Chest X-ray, AP view. Patient: 61 years old, sex M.
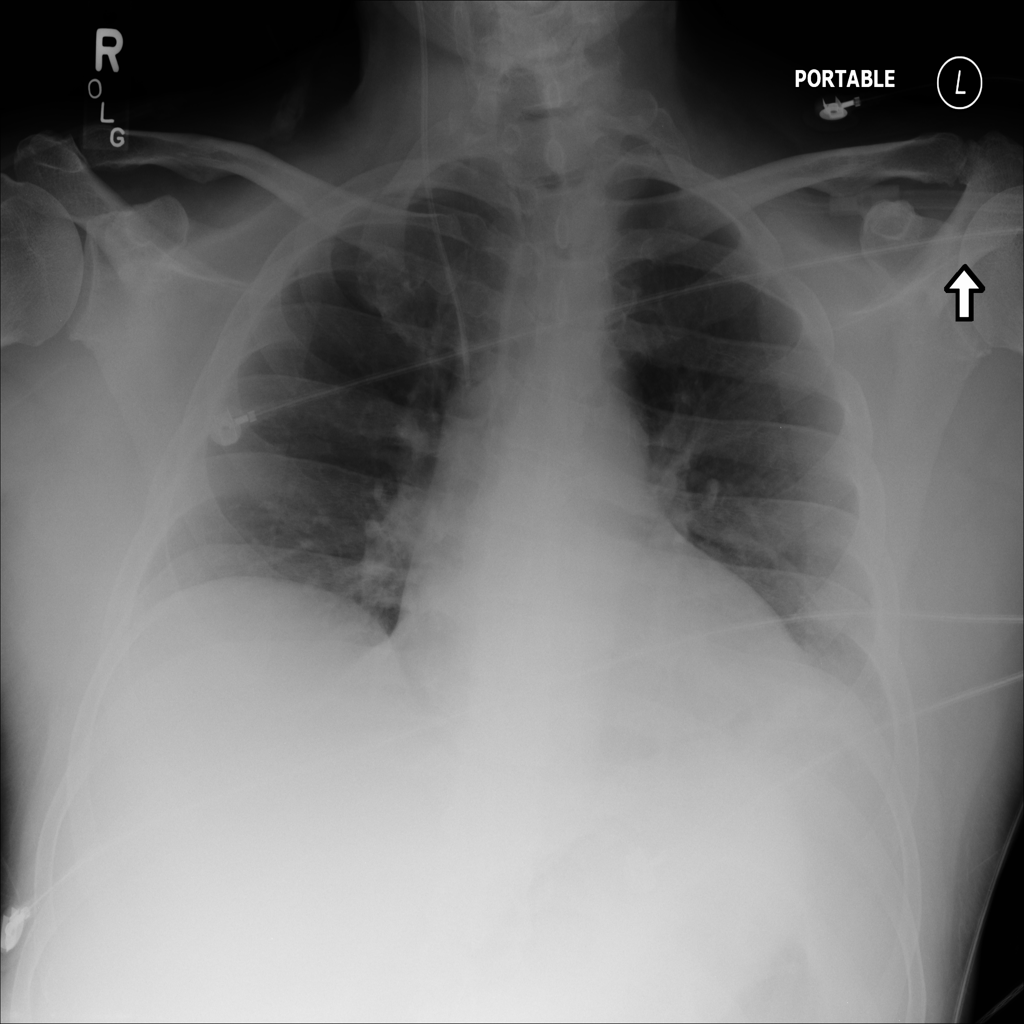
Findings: No Finding